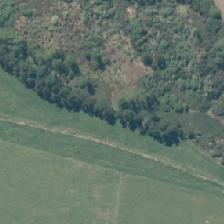
Land cover: herbaceous_freshwater_vege